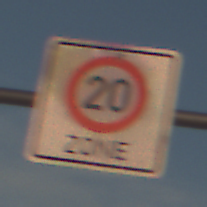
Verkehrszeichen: BeginnZone20
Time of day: SunriseSunset
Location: Outdoor (Nature)
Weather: PartlyCloudy
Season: NotSpecified
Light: Natural